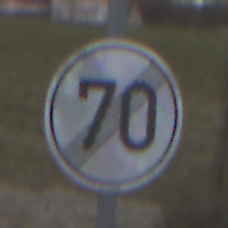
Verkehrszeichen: EndeGeschwindigkeit70
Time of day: MorningAfternoon
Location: Outdoor (Suburban)
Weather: Overcast
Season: NotSpecified
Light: Natural